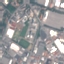
Land use / land cover: Industrial